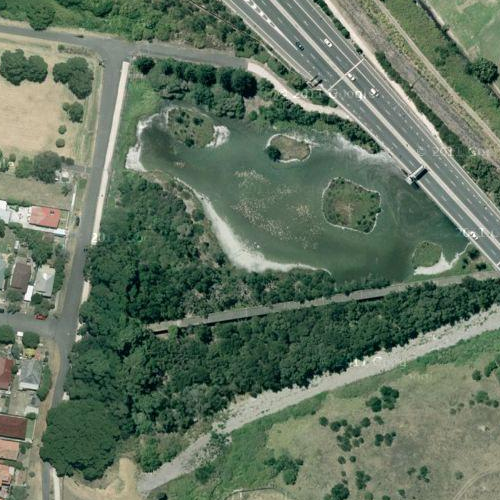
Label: sydney